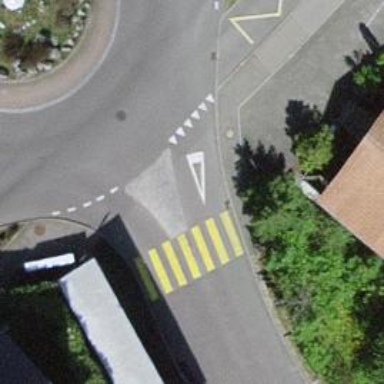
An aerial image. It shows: Marked crossing on the road.